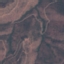
Land use / land cover: HerbaceousVegetation